Question: I don't know why I got this problem, the header files are just included once but it continuous showing the error, I also already check the .pro file and every SOURCE is just included once. How can I solve this?
I will attach the files I'm using and their include and the code of the little ones
globals.h
'''
#ifndef GLOBALS_H
#define GLOBALS_H
#include <QtGlobal>
#include "structs.h"
QT_BEGIN_NAMESPACE
struct ListaPaquetes;
QT_END_NAMESPACE
extern ListaPaquetes *nuevoPaquete;
#endif // GLOBALS_H
'''
mainwindow.h
'''
#ifndef MAINWINDOW_H
#define MAINWINDOW_H
#include <QMainWindow>
#include <QtGui>
#include <QDialog>
#include <QtCore>
namespace Ui {
class MainWindow;
}
class MainWindow : public QMainWindow
{
Q_OBJECT
public:
explicit MainWindow(QWidget *parent = 0);
~MainWindow();
private slots:
void on_startButton_clicked();
void on_planificarProduButton_clicked();
private:
Ui::MainWindow *ui;
};
#endif // MAINWINDOW_H
'''
produccion.h (only the first lines)
'''
#ifndef PRODUCCION_H
#define PRODUCCION_H
#include <QDialog>
'''
structs.h (onyl first lines)
Here is the struct ListaPaquetes, which is the responsible of the error, so the problem I guess is with this file but I don't know why
'''
#ifndef STRUCT_H
#define STRUCT_H
#include <QString>
#include <QList>
struct Nodo
{
int cantidad;
QString tipoPaquete;
Nodo *siguiente;
Nodo *anterior;
Nodo(){}
Nodo (int cant, QString paquete)
{
cantidad = cant;
tipoPaquete = paquete;
siguiente = nullptr;
anterior = nullptr;
}
};
struct ListaPaquetes
{
Nodo *pn;
ListaPaquetes()
{
pn = nullptr;
}
void crearPaquete(int,QString);
QList<QString> paquetesAgregados();
};
void ListaPaquetes::crearPaquete(int cant, QString paquete)
{
if (pn==nullptr)
{
pn = new Nodo(cant, paquete);
pn->siguiente = pn;
pn->anterior = pn;
}
else
{
Nodo *nuevo = new Nodo(cant, paquete);
pn->anterior->siguiente=nuevo;
nuevo->anterior = pn->anterior;
nuevo->siguiente=pn;
pn->anterior = nuevo;
}
}
QList<QString> ListaPaquetes::paquetesAgregados()
{
QList <QString> paquetes;
if (pn!=nullptr)
{
Nodo *tmp = pn;
do
{
paquetes.append(tmp->tipoPaquete);
tmp = tmp->siguiente;
}while(tmp!=pn);
}
return paquetes;
}
#endif // STRUCT_H
'''
globals.cpp
'''
#include "globals.h"
ListaPaquetes *nuevoPaquete = new ListaPaquetes();
'''
main.cpp
'''
#include "mainwindow.h"
#include <QApplication>
int main(int argc, char *argv[])
{
QApplication a(argc, argv);
MainWindow w;
w.show();
return a.exec();
}
'''
mainwindow.cpp
'''
#include "mainwindow.h"
#include "ui_mainwindow.h"
#include <QColor>
#include <QColormap>
#include <QtCore>
#include <QtGui>
#include <QMessageBox>
#include "produccion.h"
MainWindow::MainWindow(QWidget *parent) :
QMainWindow(parent),
ui(new Ui::MainWindow)
{
ui->setupUi(this);
}
MainWindow::~MainWindow()
{
delete ui;
}
void MainWindow::on_startButton_clicked()
{
if(ui->cantGalletas->text() == "")
{
QMessageBox::warning(this,"Error","Debe introducir una cantidad de
galletas");
}
}
void MainWindow::on_planificarProduButton_clicked()
{
Produccion *ventanaPaquetes = new Produccion();
ventanaPaquetes->show();
}
'''
produccion.cpp (When I run something from here, it shows the error)
'''
#include "produccion.h"
#include "ui_produccion.h"
#include <QtCore>
#include <QMessageBox>
#include "globals.h"
'''
Here are the errors:

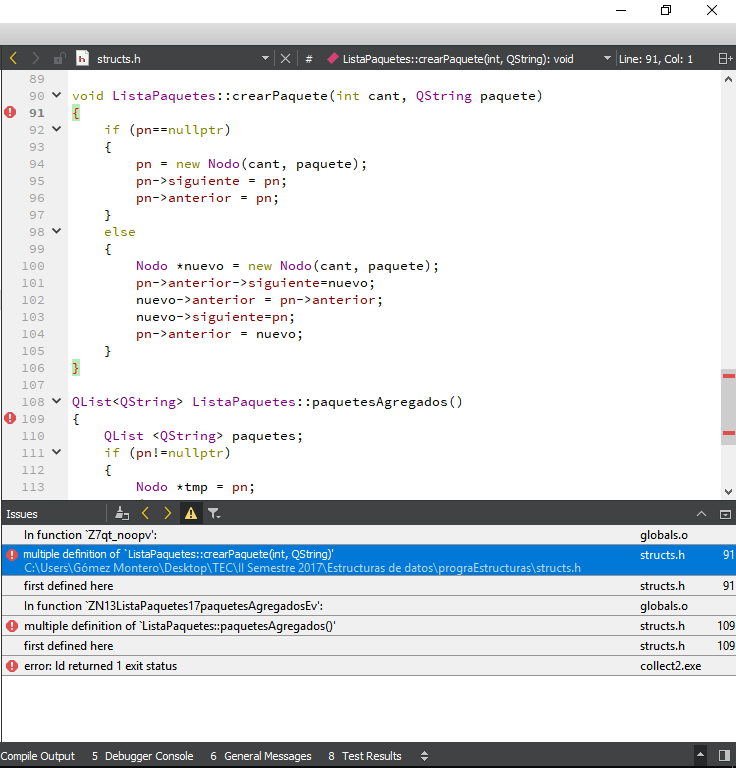
Answer: You are getting the problem because you are putting the implementation of member functions in header files (here ). Every source file that includes will include and compile the functions implemented there. When you link your program these functions are multiply defined
You need to move 'ListaPaquetes::crearPaquete(int cant, QString paquete)' and
'ListaPaquetes::crearPaquete(int cant, QString paquete)' into